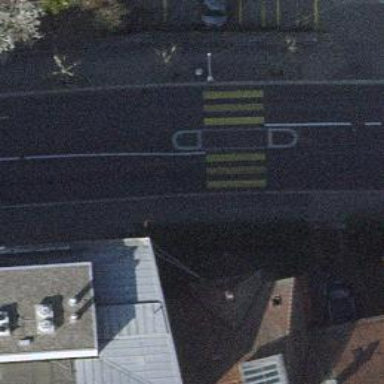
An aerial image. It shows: Marked crossing with pedestrian island.